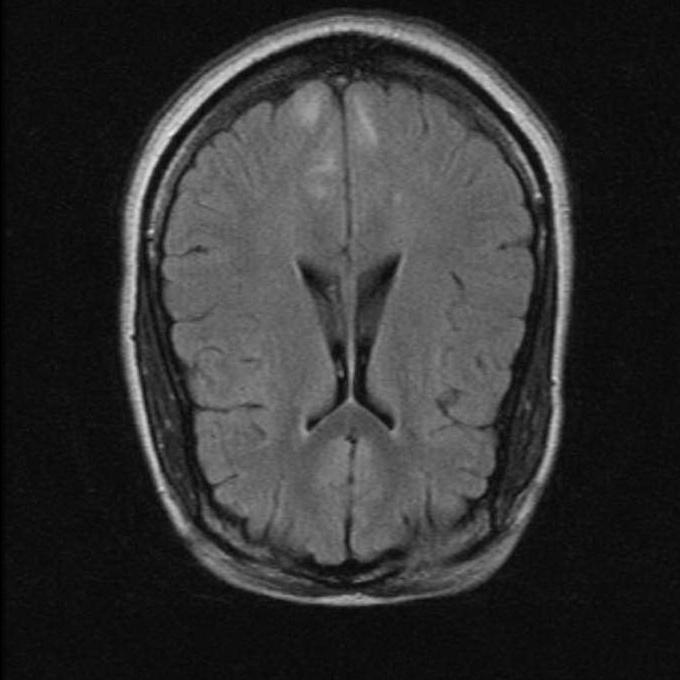
Label: notumor